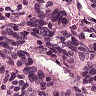
Metastatic tissue present: yes